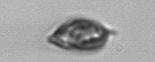
Label: Prorocentrum_triestinum